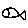
Label: fish